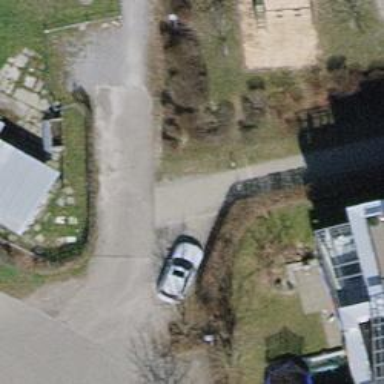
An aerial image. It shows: Footway.